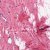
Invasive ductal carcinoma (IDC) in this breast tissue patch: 0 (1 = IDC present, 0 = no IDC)